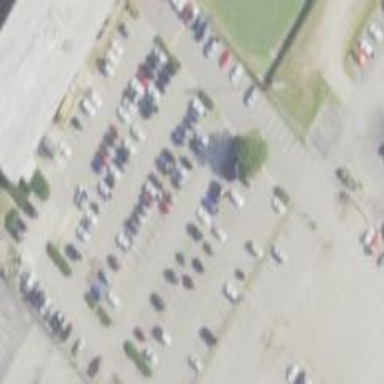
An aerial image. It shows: Parking area.